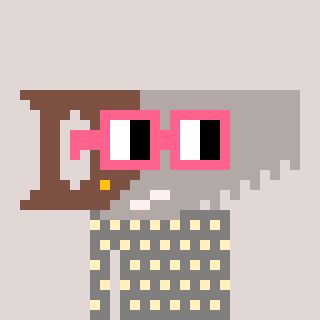
a pixel art character with square pink glasses, a saw-shaped head and a bluegrey-colored body on a warm background